Question: My problem is a bit similar to this topic :
<URL>
Although in my case I have a container of some size, and some predefined elements with know vertical positions. The elements are to be allocated inside the container without overlapping, and taking full available width. If two or more would overlap, they should have the same width.

Anyone knows any algorithms that may be helpful here ?
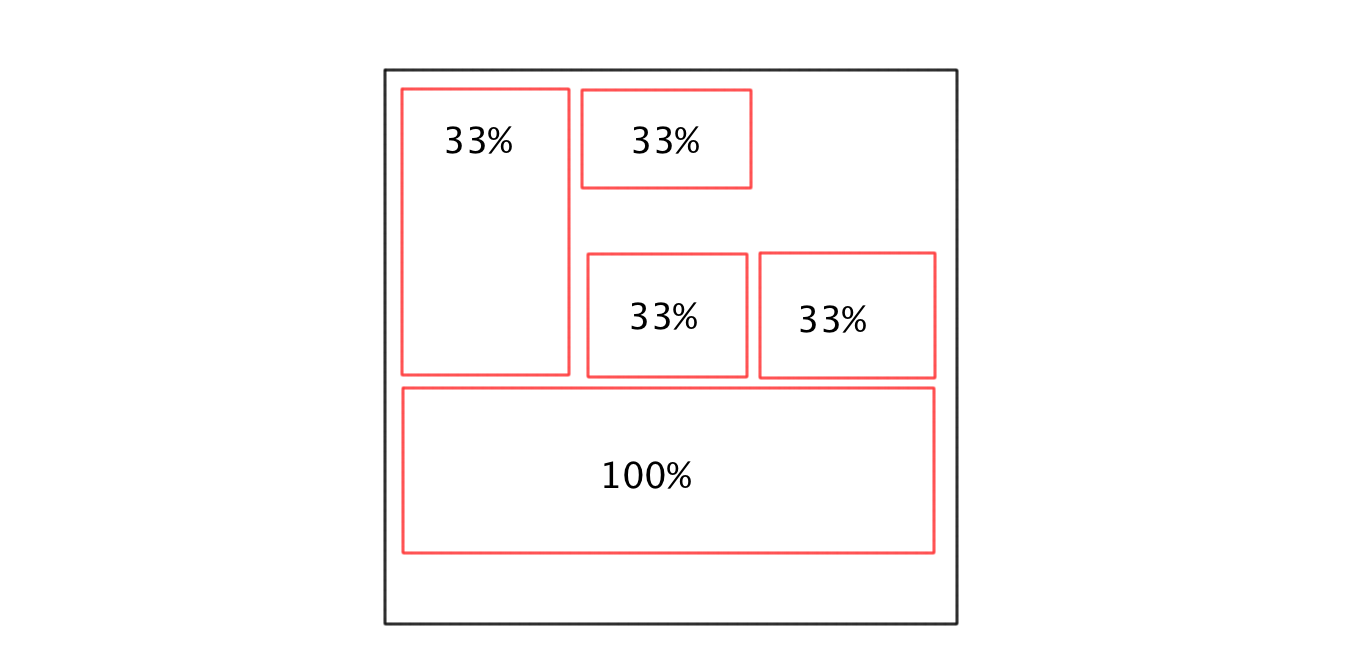
Answer: Well one way would be to model this problem as a convex optimization problem and then use a solver to solve it (tons of solvers are available online). You can find more info about this approach in floor planning chapter (page 438) of <URL>. I hope I haven't made it more complicated, it would be interesting to see other solutions.